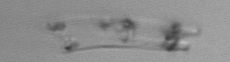
Label: Eucampia